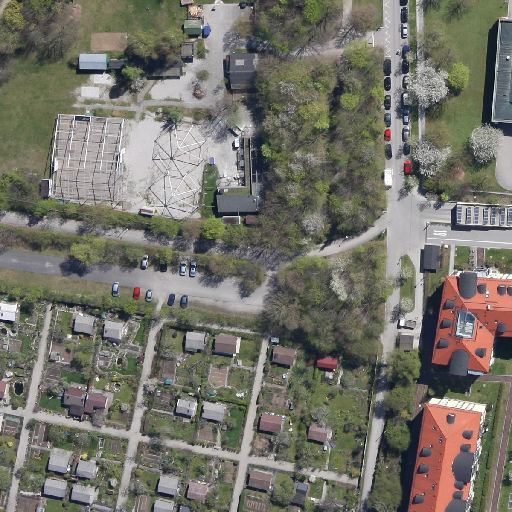
Referring expression: paved road along with tree